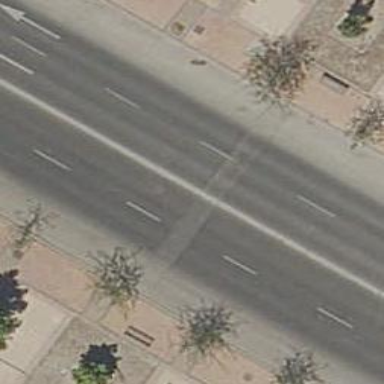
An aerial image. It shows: Pedestrian road.